Field crop: maize
Growth stage: 2
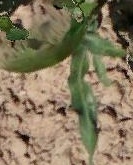
Species: maize